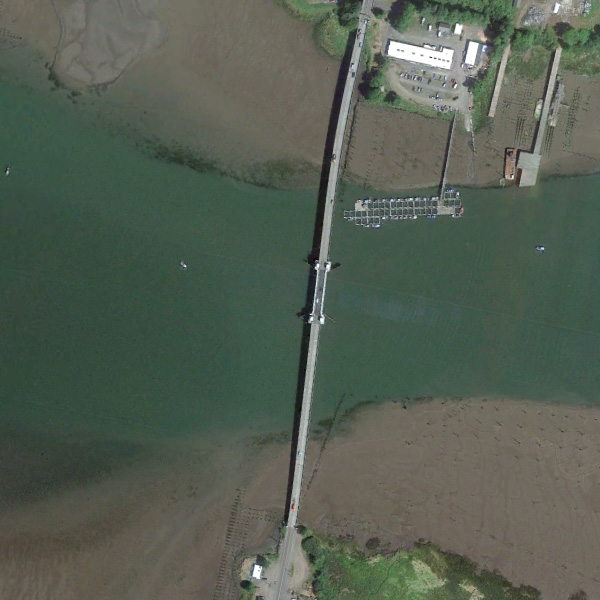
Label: Bridge